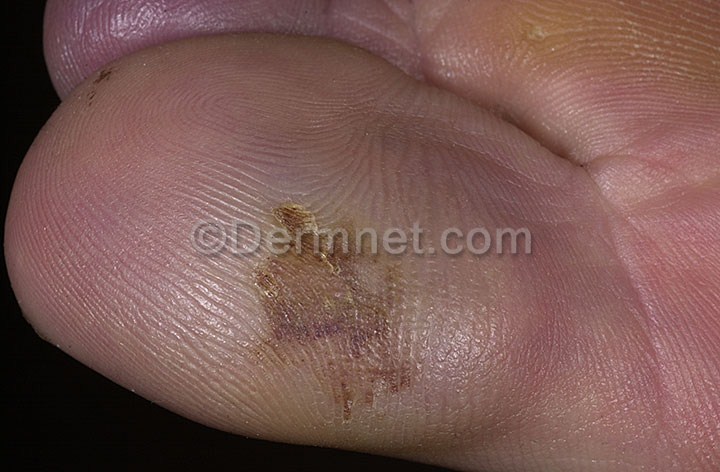
Disease: Lupus and other Connective Tissue diseases